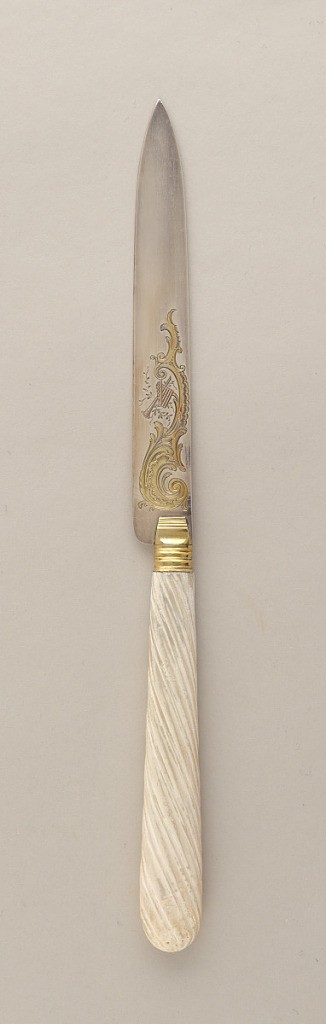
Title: Fruit Knife with Mother-of-Pearl Handle
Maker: François Nicoud, French, active Paris ca. 1875-1890
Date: ca. 1890
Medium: steel, gold plated, silver, mother of pearl
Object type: knife
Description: One of twelve fruit knives. Rectangular blade with pointed tip, surface adorned with engraved scrolling and spiral foliage decoration on lower half. Reverse side of blade devoid of decoration. Banded gold plated ferrule leads to mother of pearl handle, decorated with carved diagonal fluting, slightly widenning to rounded terminal.